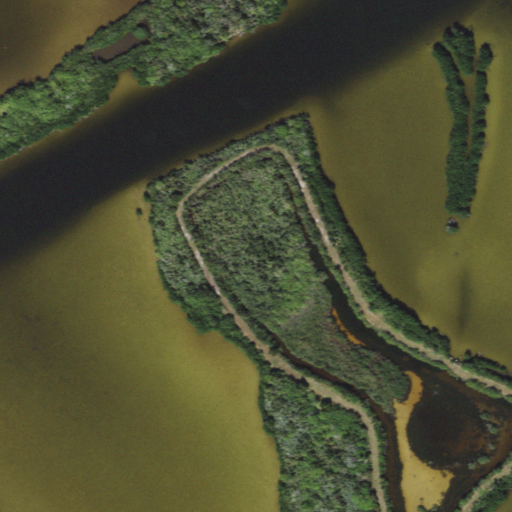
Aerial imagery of island in Florida named Jack Davis Island containing open water, woody wetlands, and herbaceous wetlands